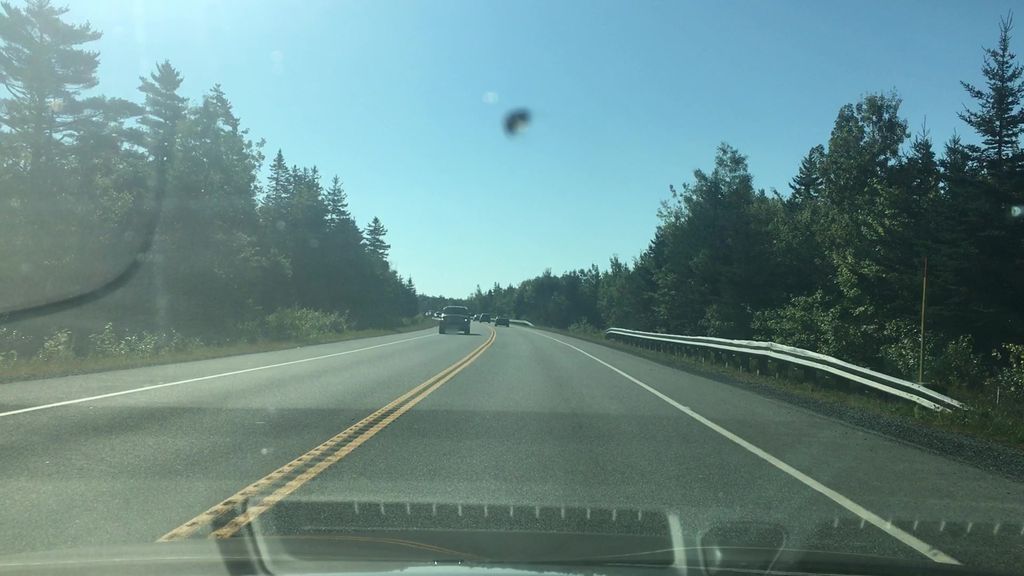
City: halifax